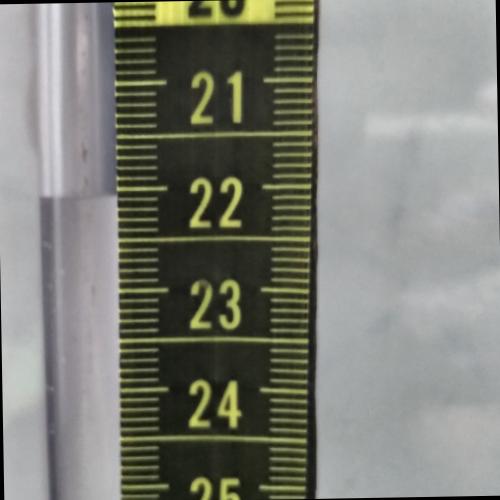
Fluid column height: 22.1 cm